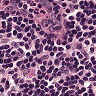
Metastatic tissue present: no